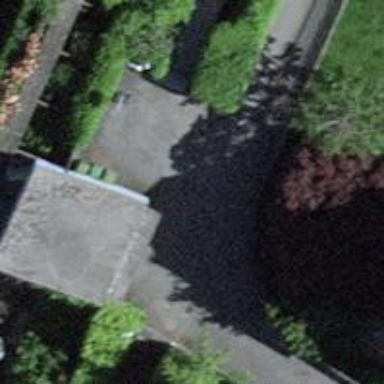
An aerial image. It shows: Steps with asphalt surface and ramp.